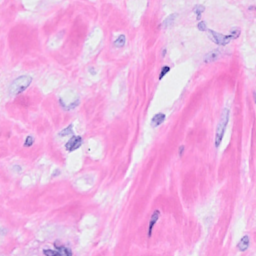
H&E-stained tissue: Breast